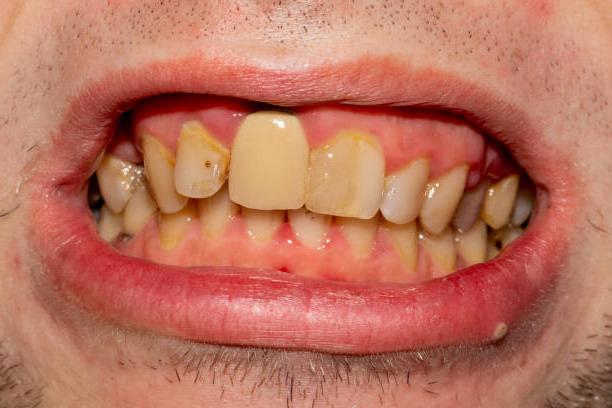
Condition: Gingivitis